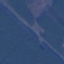
Land use / land cover: Highway